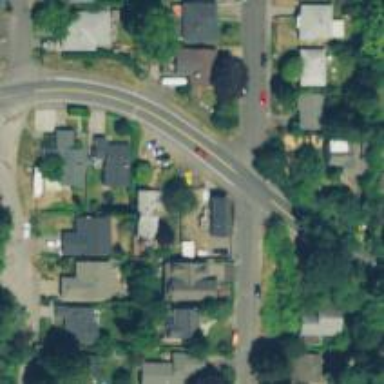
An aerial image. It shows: Residential road with asphalt surface. There is sidewalk on the left side.